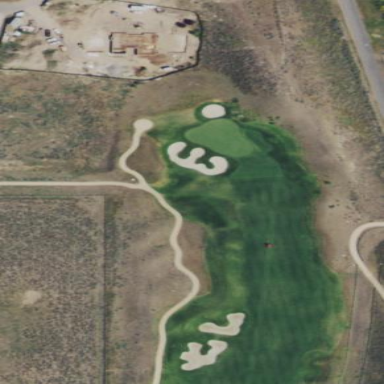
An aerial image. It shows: Golf fairway in the image.